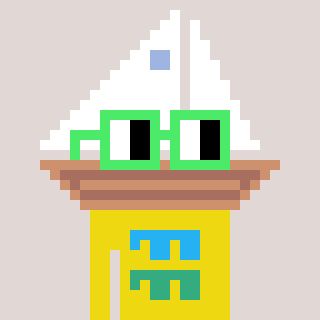
a pixel art character with square light green glasses, a sailboat-shaped head and a yellow-colored body on a warm background